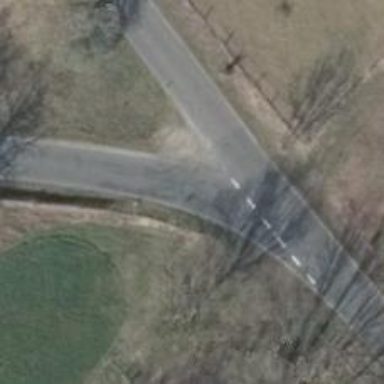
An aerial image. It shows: Road with "give way" sign.